Question: I want the image in the button to rotate +90 degrees or -90 degrees (dependent on the current angle) when the button is clicked. I tried a few solutions, but I only could make the whole button rotate instead of only the image inside it.
Here's the code I have so far (style attributes etc. omitted for readability):
'''
<Button Width="110">
<StackPanel Orientation="Horizontal">
<TextBlock Text="Options" />
<Image RenderTransformOrigin="0.5, 0.5" Source="../../Images/gt.png">
<Image.RenderTransform>
<RotateTransform x:Name="AnimatedRotateTransform" Angle="0" />
</Image.RenderTransform>
<Image.Triggers>
<EventTrigger RoutedEvent="Button.Click">
<BeginStoryboard>
<Storyboard>
<DoubleAnimation Storyboard.TargetName="AnimatedRotateTransform" Storyboard.TargetProperty="Angle" To="90" Duration="0:0:5" FillBehavior="Stop" />
</Storyboard>
</BeginStoryboard>
</EventTrigger>
</Image.Triggers>

</StackPanel>
</Button>
'''
This is what the button looks like (the little arrow should point down when I click once, and then point right when I click again:

Anyone has an idea?
Edit: .NET 4.0, using Visual Studio 2010. Oh, and solving this "code-behind" is not an option.
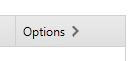
Answer: The first thing to notice is that Image will never receive the Button.Click event, since it bubbles only to the button's ancestors not to its descendents. To observe any effect, you'd need to trigger on e.g. MouseDown.
One way to achieve this effect would be to use a ToggleButton instead of a Button and modify its "pressed" state to rotate the arrow. Loosy, this would look like this:
'''
<ToggleButton Content="Options">
<ToggleButton.Style>
<Style TargetType="{x:Type ToggleButton}">
<Setter Property="Template">
<Setter.Value>
<ControlTemplate TargetType="{x:Type ToggleButton}">
<StackPanel Orientation="Horizontal">
<VisualStateManager.VisualStateGroups>
<VisualStateGroup x:Name="CommonStates">
<VisualStateGroup.Transitions>
<VisualTransition GeneratedDuration="0:0:0.5"/>
</VisualStateGroup.Transitions>
<VisualState x:Name="Normal"/>
<VisualState x:Name="MouseOver"/>
<VisualState x:Name="Pressed">
<Storyboard>
<DoubleAnimationUsingKeyFrames Storyboard.TargetProperty="(UIElement.RenderTransform).(TransformGroup.Children)[2].(RotateTransform.Angle)" Storyboard.TargetName="ArrowImage">
<EasingDoubleKeyFrame KeyTime="0" Value="-90"/>
</DoubleAnimationUsingKeyFrames>
</Storyboard>
</VisualState>
<VisualState x:Name="Disabled"/>
</VisualStateGroup>
</VisualStateManager.VisualStateGroups>
<ContentPresenter Height="100"/>
<Image x:Name="ArrowImage" Width="48" Height="48" RenderTransformOrigin="0.5,0.5">
<Image.RenderTransform>
<TransformGroup>
<ScaleTransform/>
<SkewTransform/>
<RotateTransform/>
<TranslateTransform/>
</TransformGroup>
</Image.RenderTransform>

</StackPanel>
</ControlTemplate>
</Setter.Value>
</Setter>
</Style>
</ToggleButton.Style>
</ToggleButton>
'''